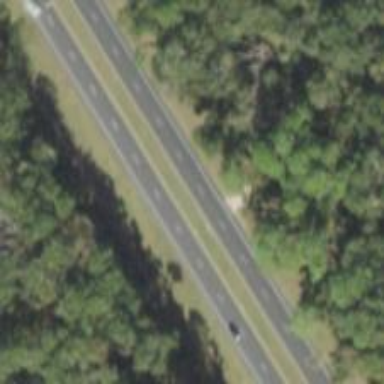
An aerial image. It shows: Asphalt road designated as trunk highway.